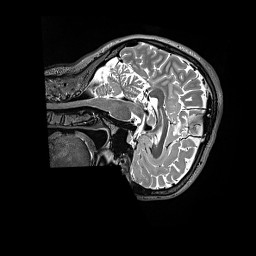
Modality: T2w
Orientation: sagittal
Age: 35
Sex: female
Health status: ill
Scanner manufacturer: siemens
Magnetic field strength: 3 T
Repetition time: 3.2 s
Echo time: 0.564 s